Question: Many of the built in excel dialog boxes use a range input box like this one:

Im not sure if they are called "Range Inputs" or whatever. This is taken from "Data Analysis" in Excel, in case you are wondering. When you click on the little image in the text box, the dialog box disappears and excel allows you to select a range of cells, which it then places in the the text box. If there is a way to incorporate this into a UserForm, please let me know
Thanks in advance!
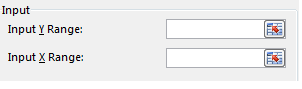
Answer: It is called <URL> and works similar to that built in Boxes.
If your toolbox does not have a RefEdit control, set a reference to RefEdit control. Click Tools, References, and check Ref Edit Control.
Here is an Example how to use it: <URL>